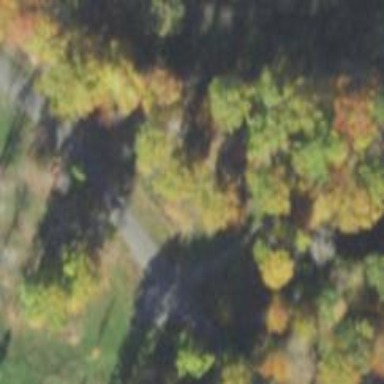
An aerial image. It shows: Path.